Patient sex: F
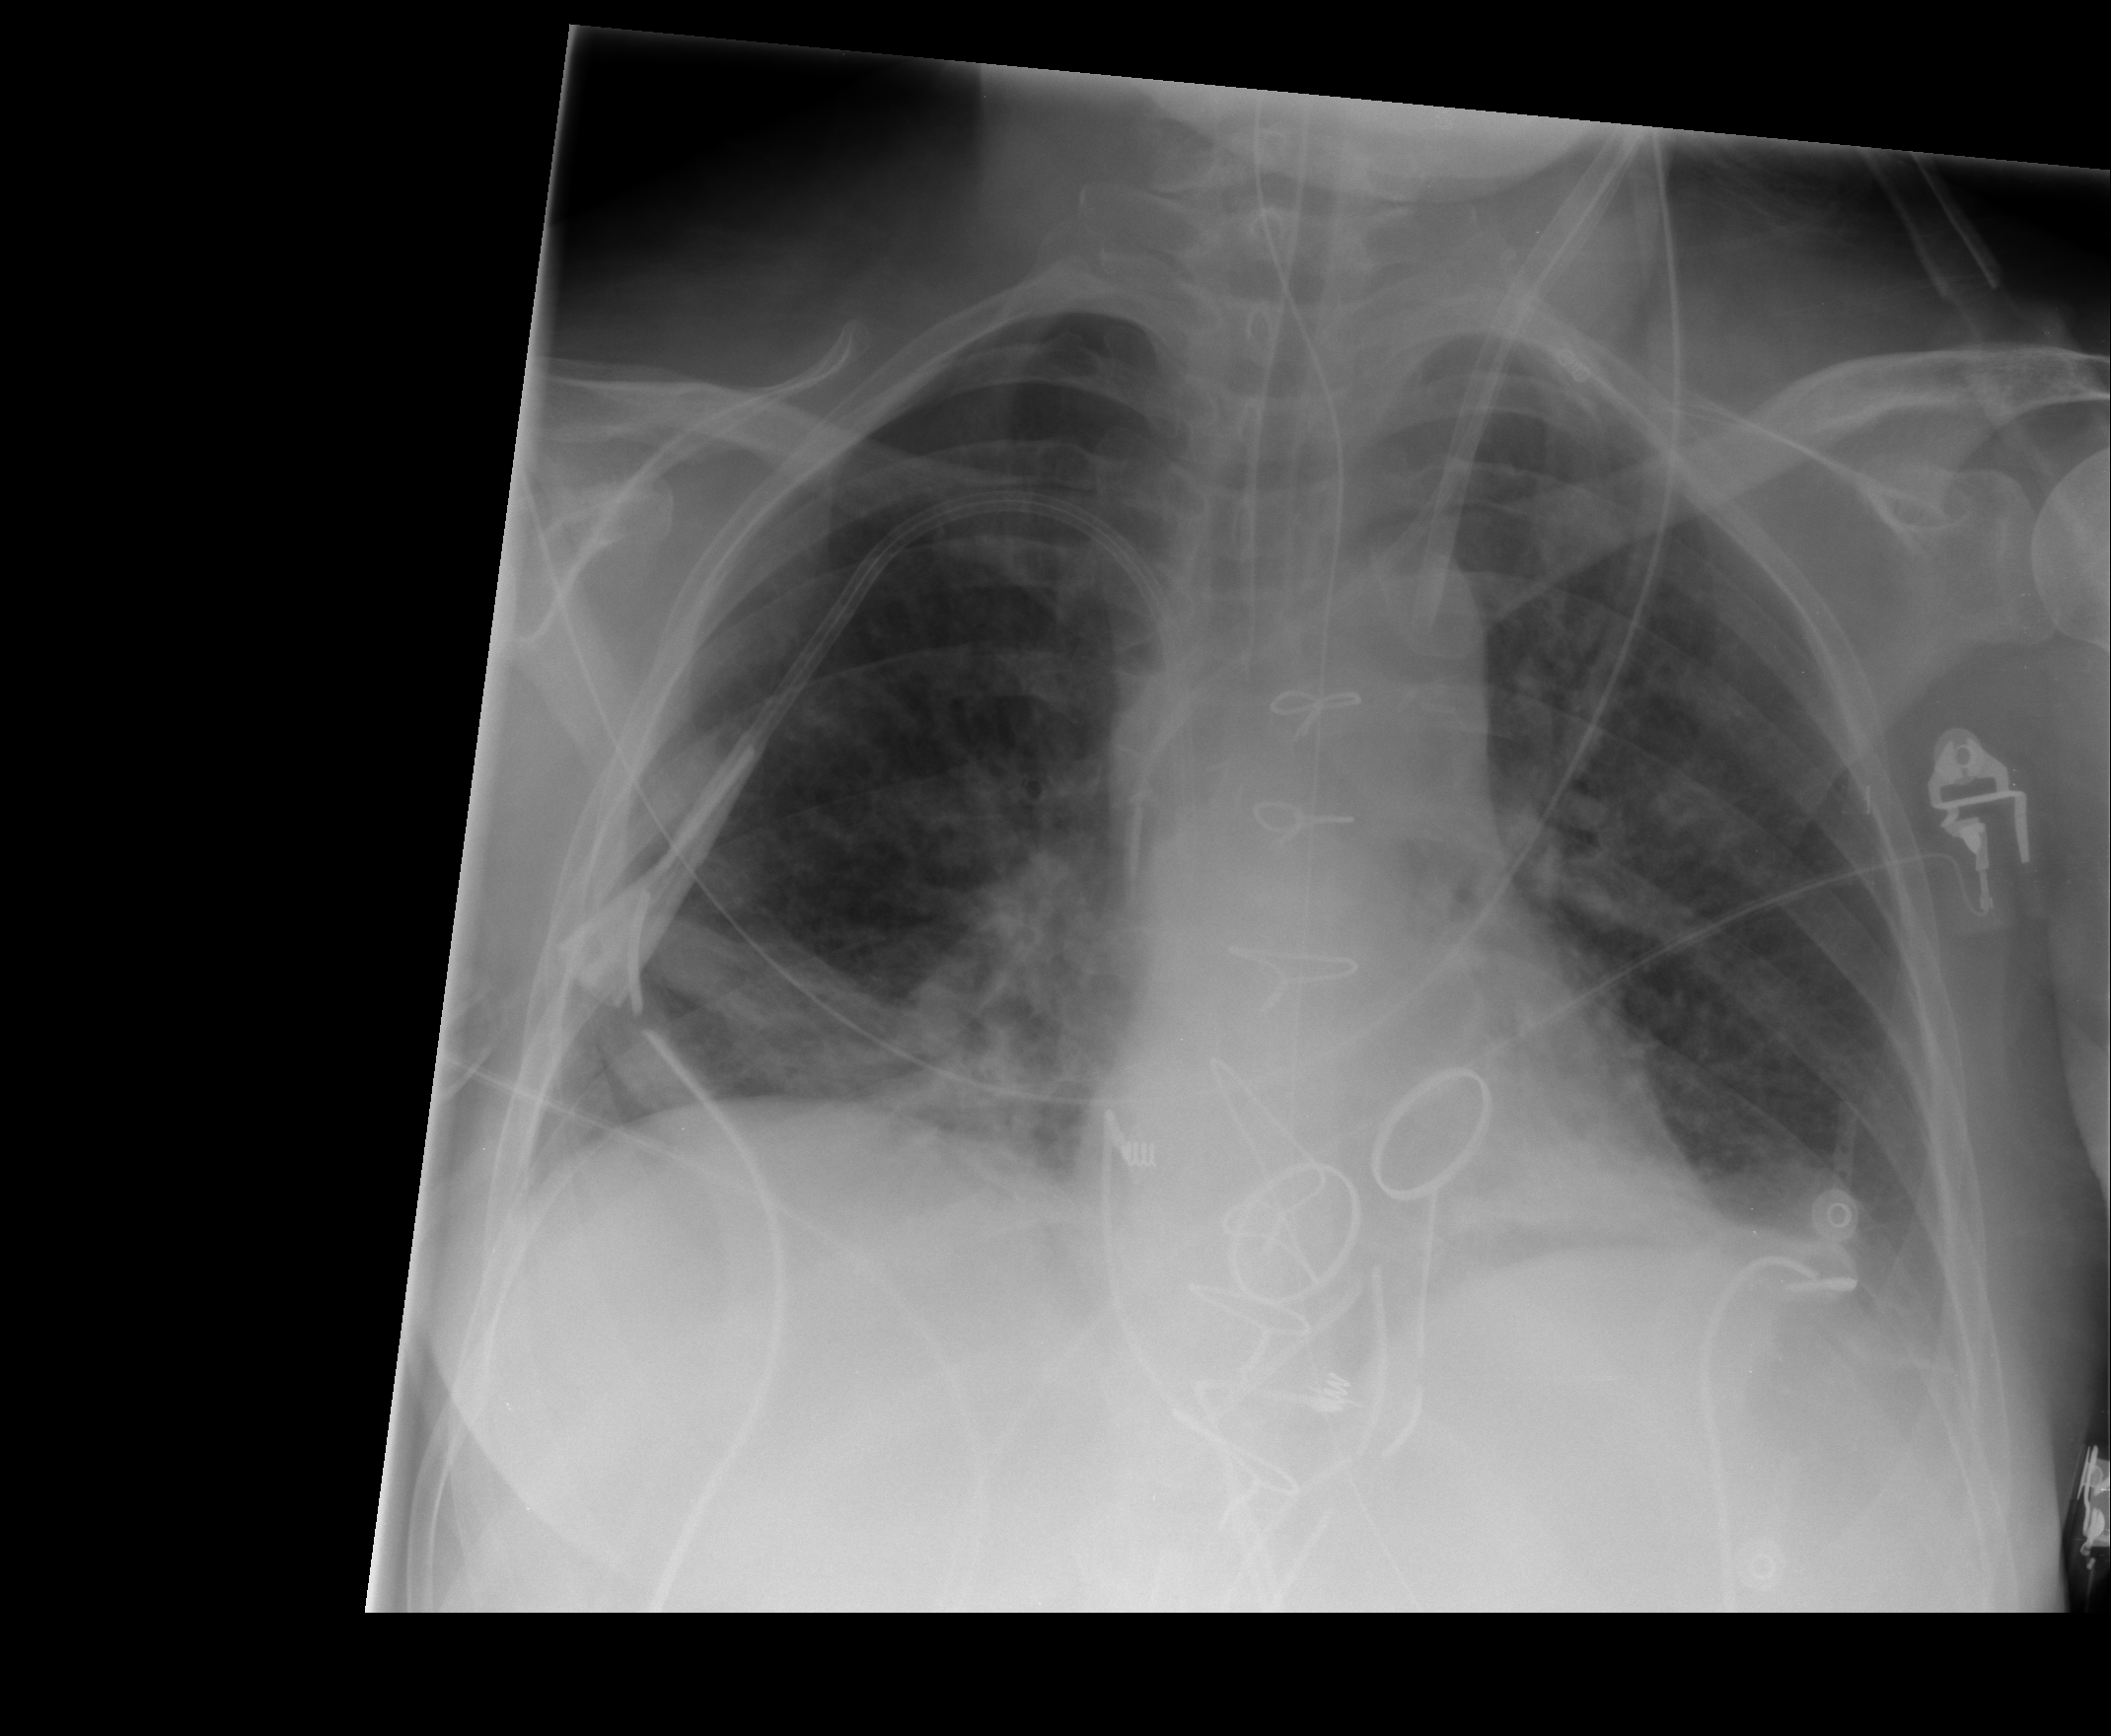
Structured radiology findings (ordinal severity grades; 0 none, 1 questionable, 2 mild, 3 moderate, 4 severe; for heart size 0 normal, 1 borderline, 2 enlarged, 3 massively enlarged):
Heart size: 0
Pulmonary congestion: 2
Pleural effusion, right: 0
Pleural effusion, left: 2
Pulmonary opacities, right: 1
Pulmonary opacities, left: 2
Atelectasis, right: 2
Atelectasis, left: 2